Question: I have been doing lots of successful boolean searches however 1 word seems to be stopping it from displaying the expected results.
Below you can see the table structure at the top, with special attention to the tags content for this test product.

The code in text incase the screenshot is too small:
'''
SELECT
id,
name,
description,
price,
image
FROM
products
WHERE
MATCH(tags,name,description)
AGAINST ('hot*' IN BOOLEAN MODE)
'''
If I do a search for "hot" which is one of the tags, it returns 0 results.
However if I do a search for "drink" which is another tag it finds the product!
I can't seem to understand why!
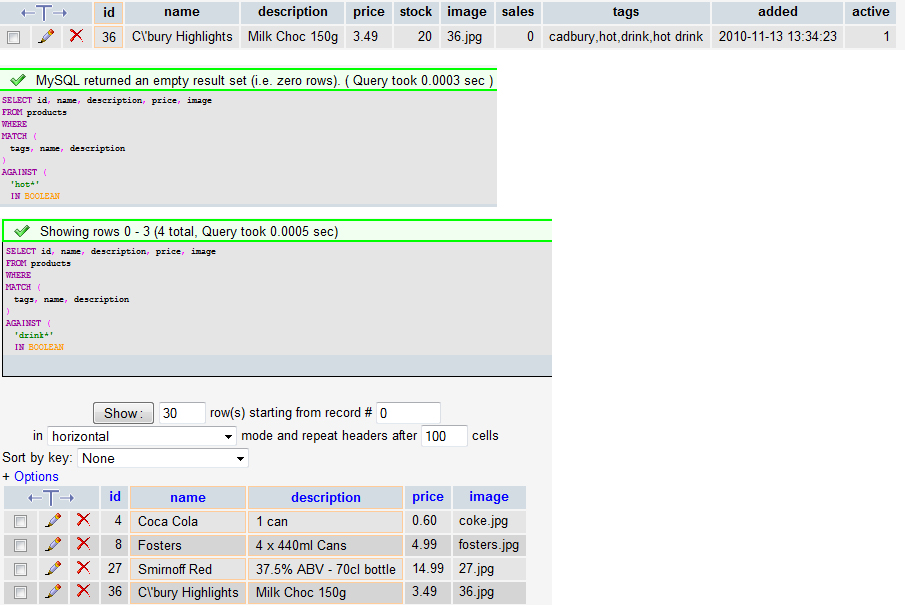
Answer: > If I do a search for "hot" which is one of the tags, it returns 0 results.
By default, 'MySQL' does not index (and search) words less than '4' characters long.
Decrease <URL> if you want to index them and rebuild the index.